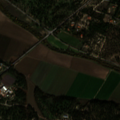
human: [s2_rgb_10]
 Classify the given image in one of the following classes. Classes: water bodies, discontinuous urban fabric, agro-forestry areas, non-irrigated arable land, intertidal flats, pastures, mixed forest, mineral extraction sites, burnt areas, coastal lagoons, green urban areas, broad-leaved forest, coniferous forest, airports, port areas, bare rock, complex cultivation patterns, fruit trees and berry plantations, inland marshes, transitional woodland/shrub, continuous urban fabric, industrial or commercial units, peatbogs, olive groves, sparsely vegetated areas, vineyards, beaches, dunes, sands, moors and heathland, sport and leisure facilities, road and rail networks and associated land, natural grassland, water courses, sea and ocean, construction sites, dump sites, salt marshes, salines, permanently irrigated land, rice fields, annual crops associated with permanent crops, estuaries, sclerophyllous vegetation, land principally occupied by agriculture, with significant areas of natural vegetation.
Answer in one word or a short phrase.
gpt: rice fields, complex cultivation patterns, agro-forestry areas, broad-leaved forest, transitional woodland/shrub